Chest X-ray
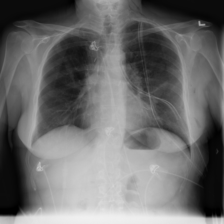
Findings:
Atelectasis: negative
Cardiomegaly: negative
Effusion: negative
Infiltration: negative
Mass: negative
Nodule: negative
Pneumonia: negative
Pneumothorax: negative
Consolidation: negative
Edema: negative
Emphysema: positive
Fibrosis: negative
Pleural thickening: negative
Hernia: negative